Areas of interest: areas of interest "Shangfangshan Forest Animal World"
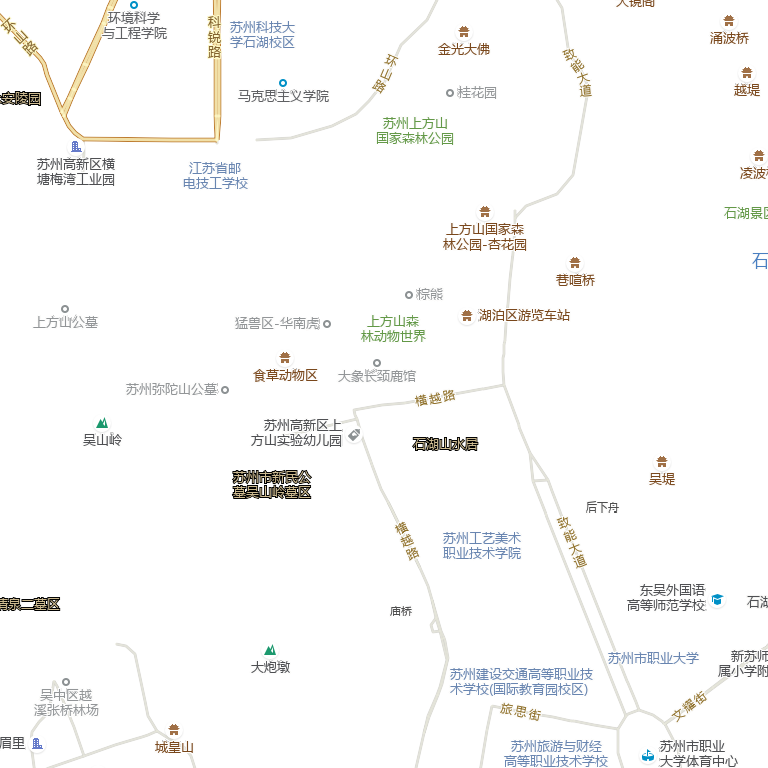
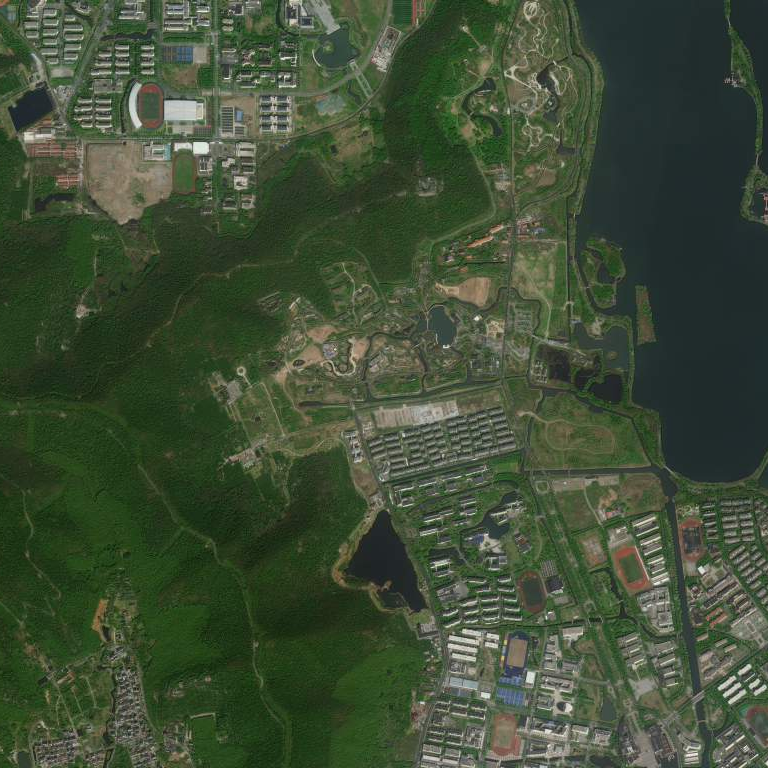